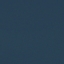
Land use / land cover class: SeaLake